Question: I have a 'Class' entity, which has the properties 'name', and 'students'.I want to first of all create the entity then add values to the student property afterwards.But i am not sure how to do this.I have tried 'null' (forgive me if this is an abomination, am new to Python) but it returns an error message.This is my 'Class' definition
'''
class Class(ndb.Model):
name = ndb.StringProperty(required=True)
students = ndb.KeyProperty(repeated=True)
...
'''
And the handler for my Class Model
'''
class ClassHandler(webapp2.RequestHandler):
def post(self):
name=self.request.get('class_name')
callback = self.request.get('callback')
class = class.get_by_id(name)
if class:
self.error(409)
else:
n = self.request.get('class_name')
class=Class(id=n, class_name=n, members) #<<<---//this is where am stuck
team.put()
if callback:
self.response.write(callback + '(' + team.toJSON() + ')')
else:
self.response.write(team.toJSON())
'''
I spent the past couple of hours on Google looking for a solution.Any suggestion on what i need to do would be appreciated.
This is the error message i get when i try to use 'null'

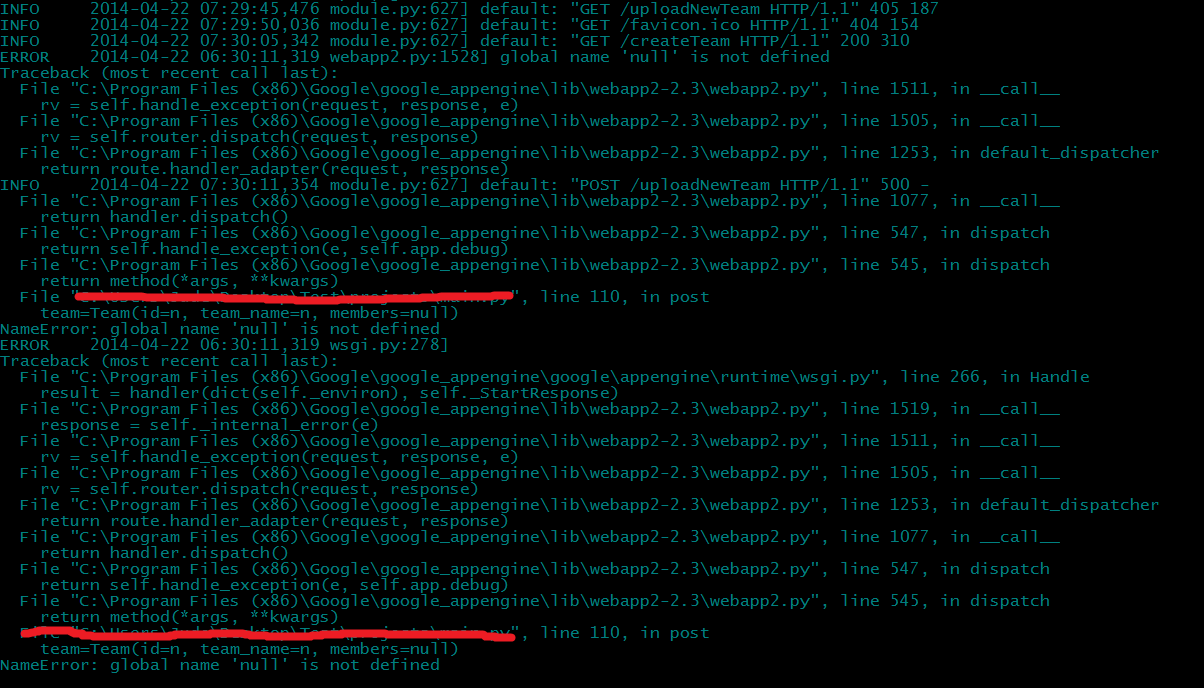
Answer: A big +1 to everything @akgill said.
As to your specific problem, you do not need to provide any properties at Entity instantiation, or you can provide some or all.
I am not sure what you are referring to when you are talking about "null" or None.
Any way to add students you need to provide a list of students in the constructor call, or use append
'''
cls = Class()
cls.students.extend([list of student keys])x
'''